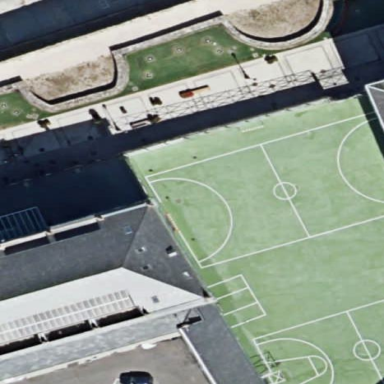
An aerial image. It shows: Soccer pitch for leisure land activities.